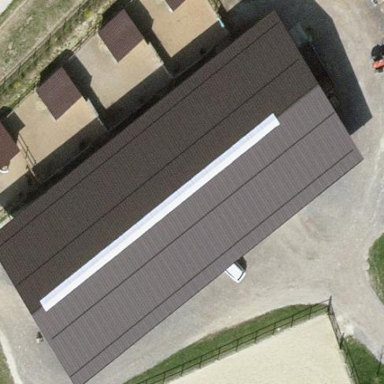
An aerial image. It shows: Stable used for equestrian sports.